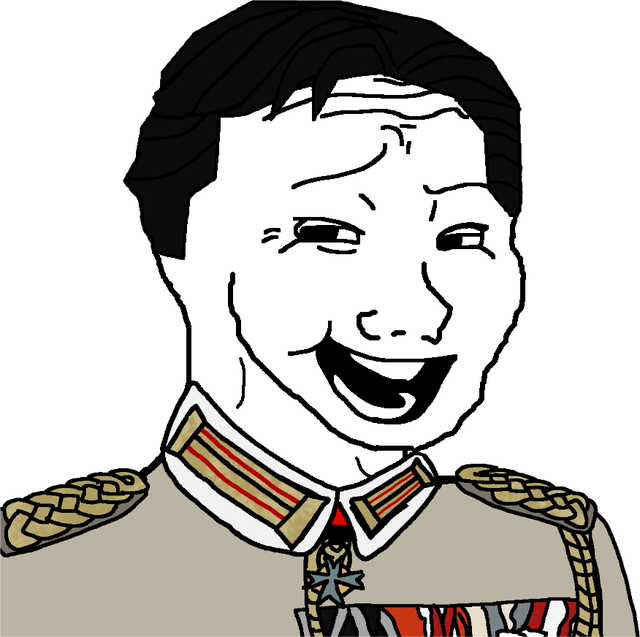
Label: 5_Smugjak